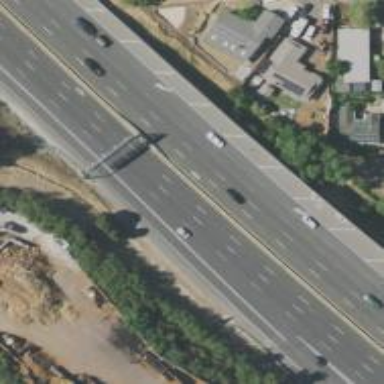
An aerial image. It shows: Motorway junction.